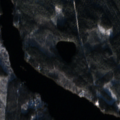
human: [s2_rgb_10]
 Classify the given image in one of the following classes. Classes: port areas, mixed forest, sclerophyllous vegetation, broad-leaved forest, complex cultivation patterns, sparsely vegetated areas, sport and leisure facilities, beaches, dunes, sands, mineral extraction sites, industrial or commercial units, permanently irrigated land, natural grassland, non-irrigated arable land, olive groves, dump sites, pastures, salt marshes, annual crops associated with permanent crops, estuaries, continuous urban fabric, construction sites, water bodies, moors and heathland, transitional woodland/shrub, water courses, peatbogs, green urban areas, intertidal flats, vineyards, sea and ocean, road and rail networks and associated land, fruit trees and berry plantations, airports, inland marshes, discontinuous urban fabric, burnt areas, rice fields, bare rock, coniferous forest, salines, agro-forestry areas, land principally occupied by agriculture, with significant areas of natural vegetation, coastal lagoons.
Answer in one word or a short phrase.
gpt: coniferous forest, mixed forest, water bodies